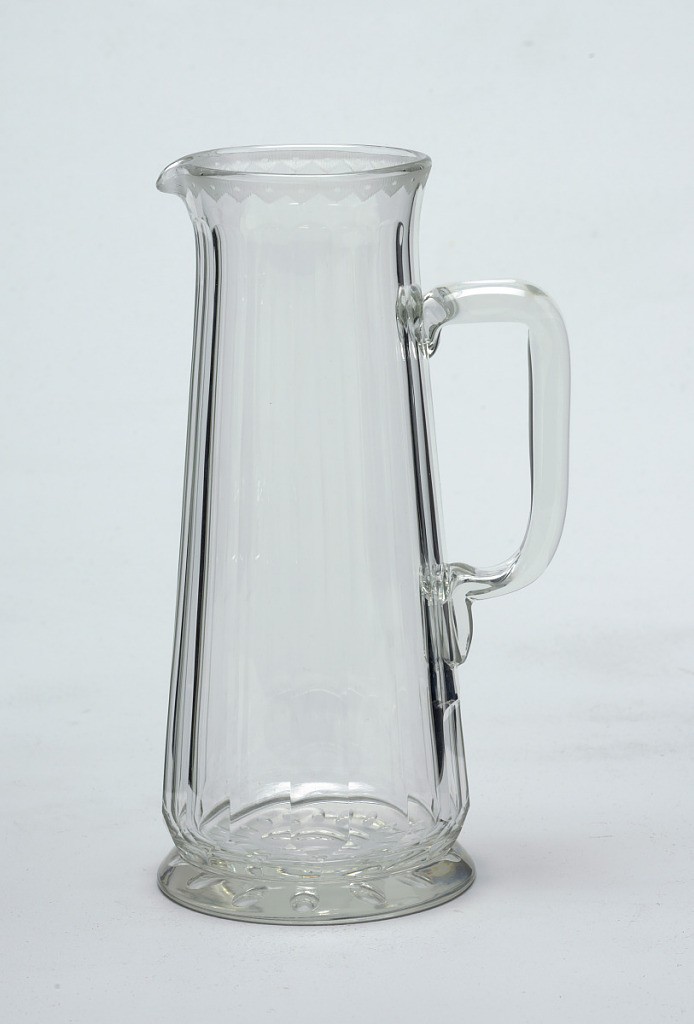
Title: No. 107
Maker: Ludwig Lobmeyr, Austrian, 1829 - 1917
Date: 1868
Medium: Mouth-blown crystal, facet-cut and polished
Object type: Red wine pitcher
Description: Mouth-blown crystal pitcher, elaborately facet-cut and polished.